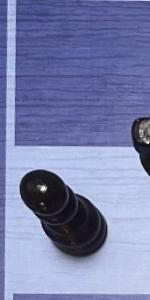
Label: Pawn_Black